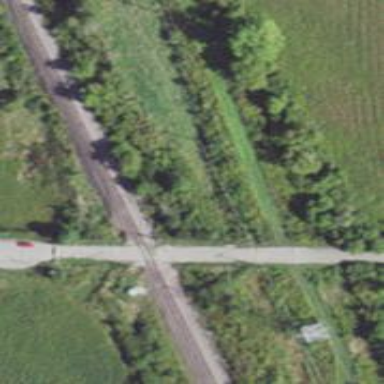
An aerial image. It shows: Crossing for the railway.